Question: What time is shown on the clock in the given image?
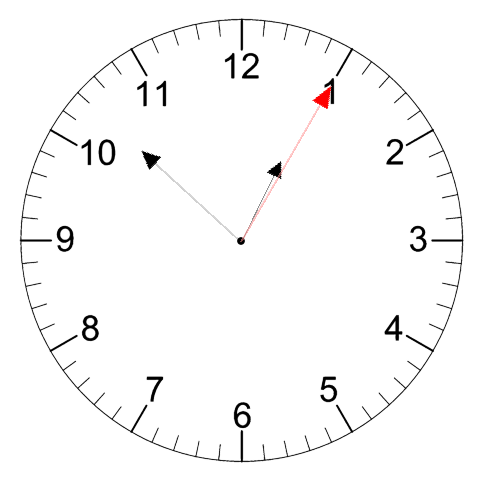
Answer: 12:52:05